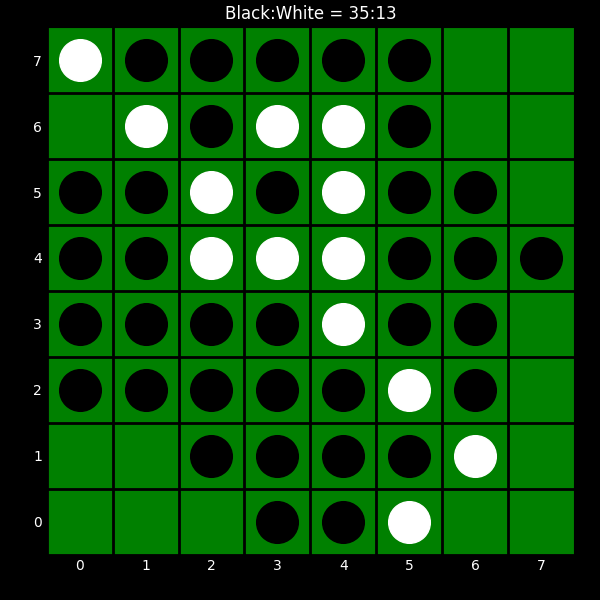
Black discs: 35
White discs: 13